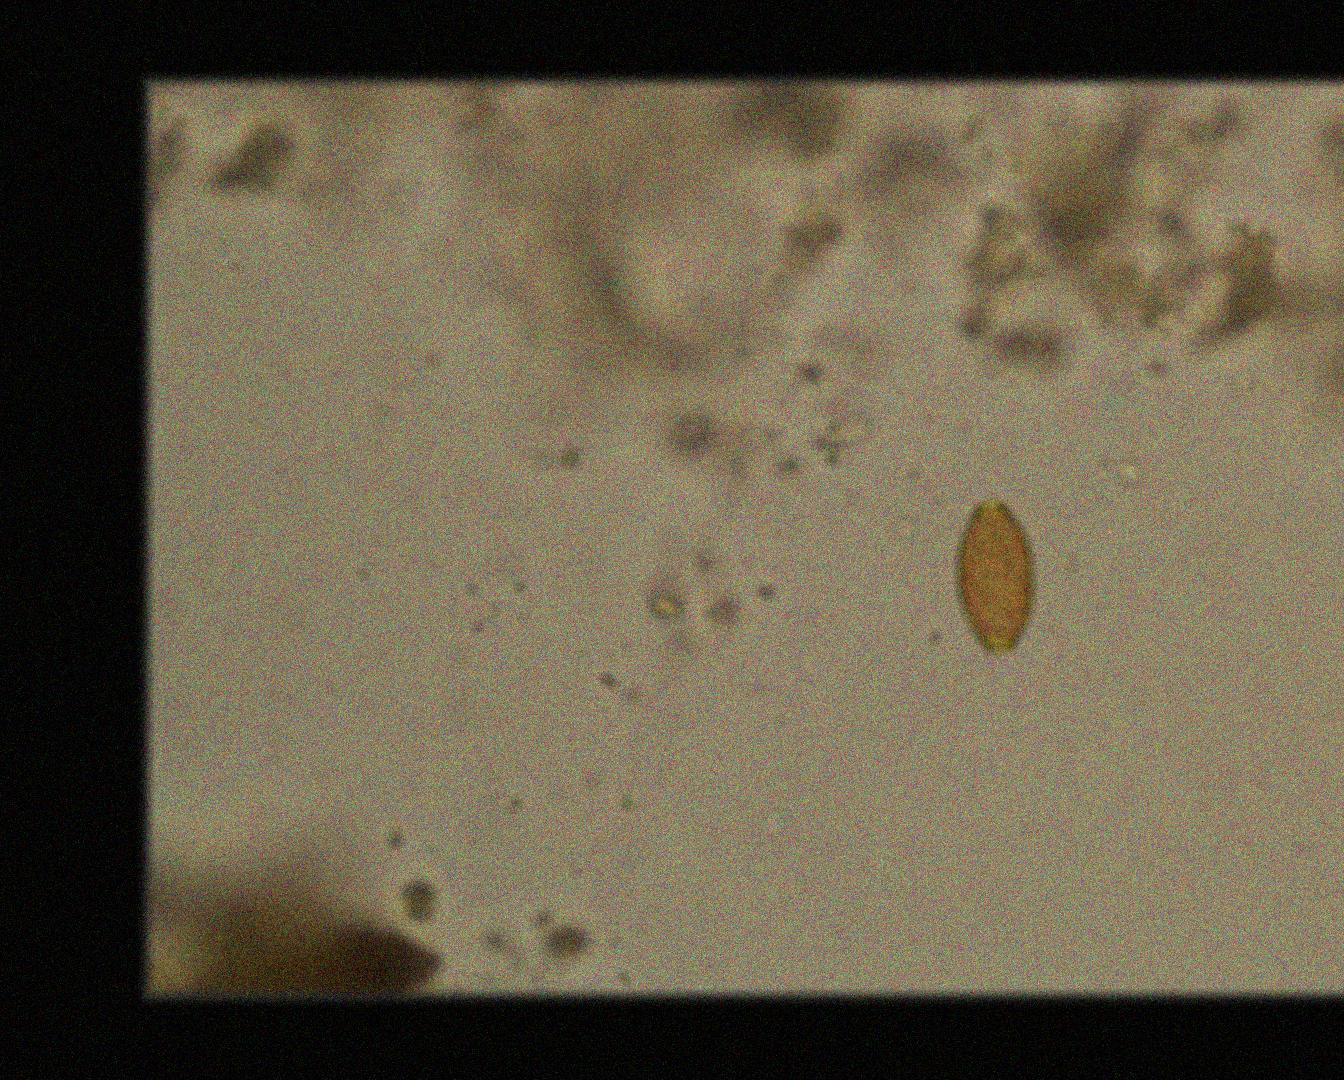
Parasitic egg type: Trichuris trichiura